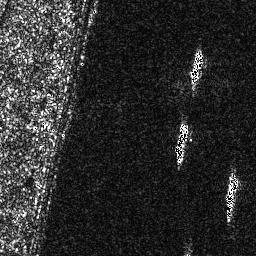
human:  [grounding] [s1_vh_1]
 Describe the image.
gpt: In the satellite image, there is  <ref>1 medium ship </ref> <box>[[67, 46, 73, 64, 0]]</box> located at right,  <ref>1 medium ship </ref> <box>[[87, 67, 93, 85, 0]]</box> located at bottom right,  <ref>1 medium ship </ref> <box>[[73, 17, 79, 34, 0]]</box> located at top right.